Aerial crown-view tile of a tropical tree (Barro Colorado Island, Panama), acquired 20250616:
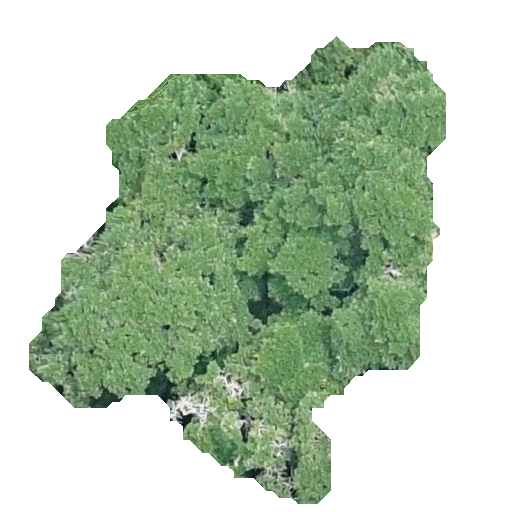
Species: Ficus insipida
GBIF accepted scientific name: Ficus insipida
Crown area: 178.873 m²